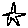
Label: star